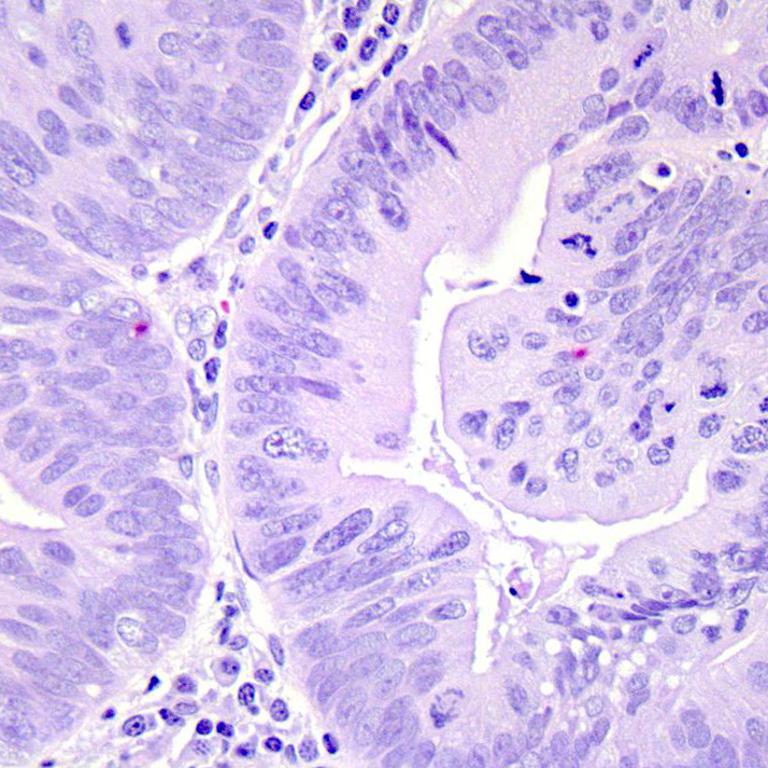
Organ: colon
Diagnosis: adenocarcinomas